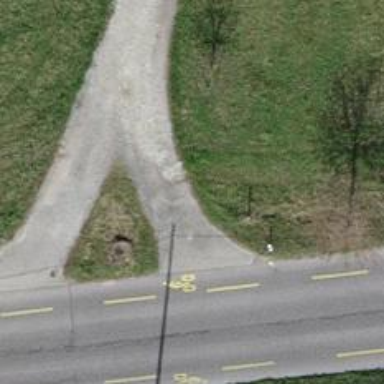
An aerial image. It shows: Service road with gravel surface.